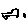
Label: car